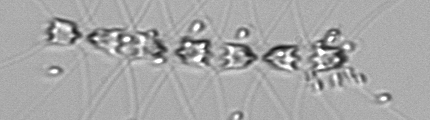
Label: Chaetoceros_didymus_TAG_external_flagellate